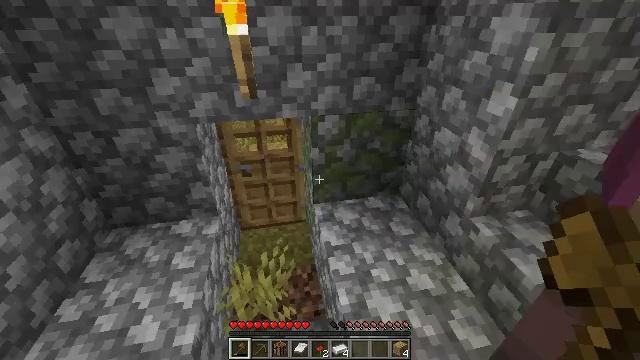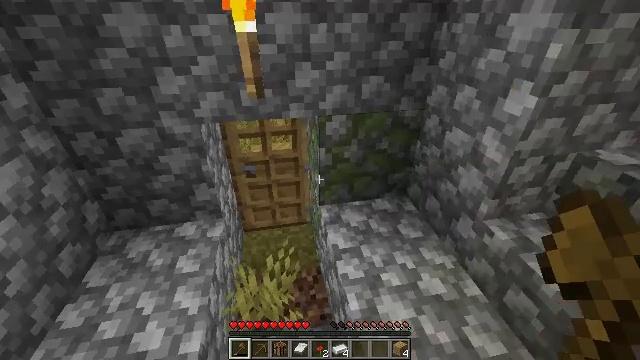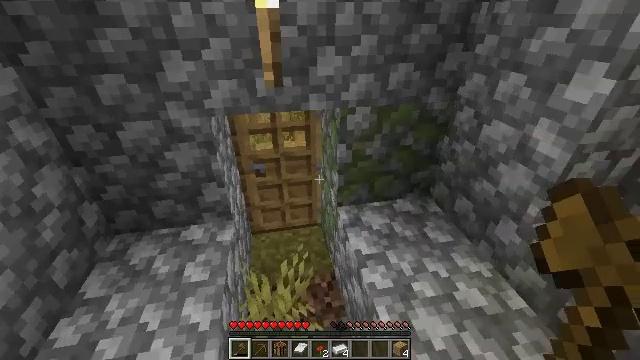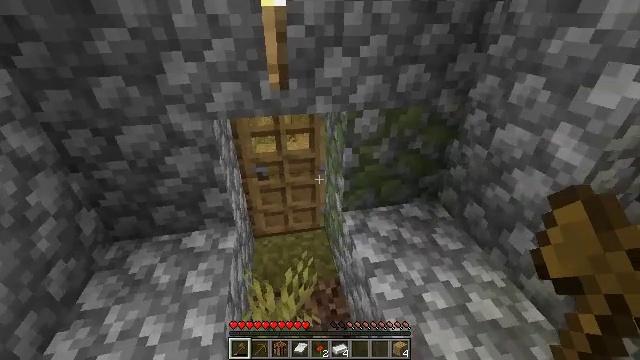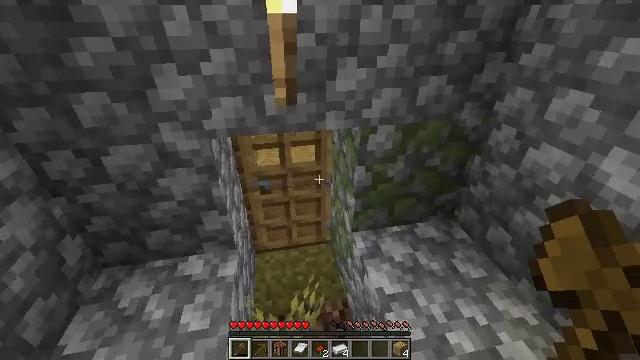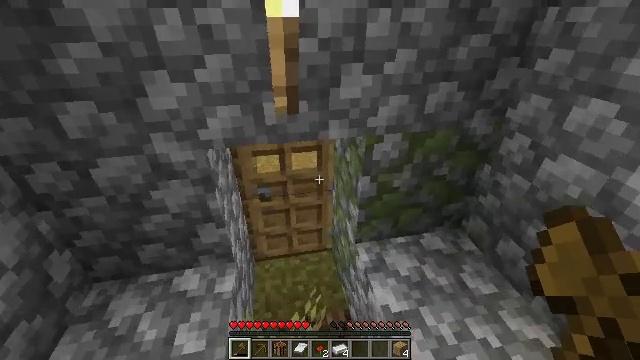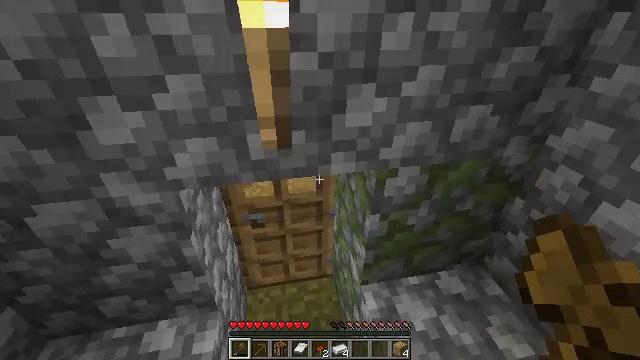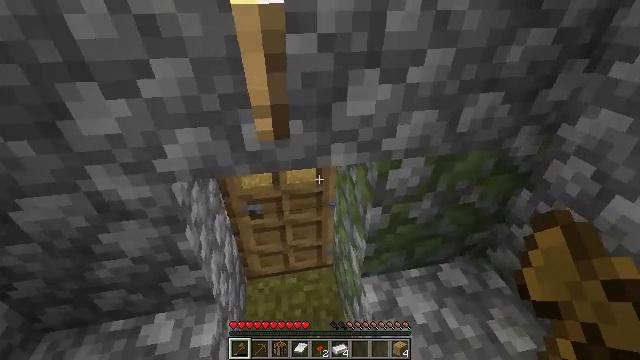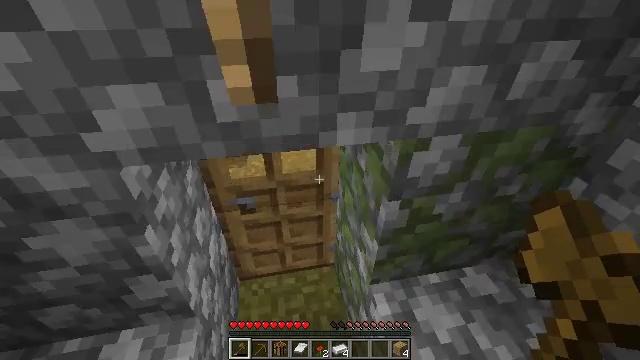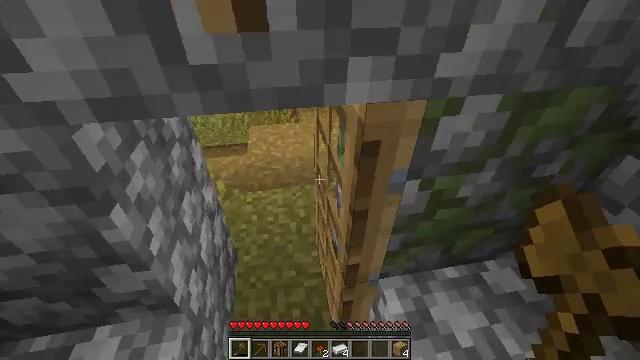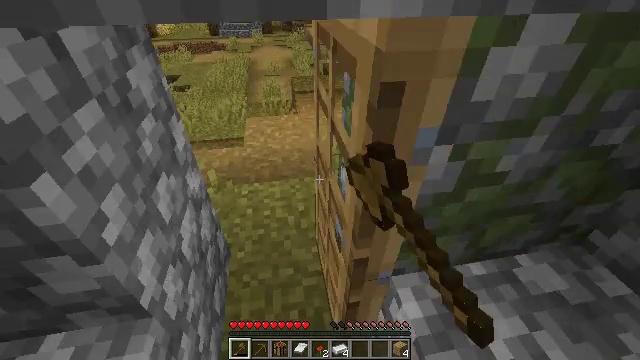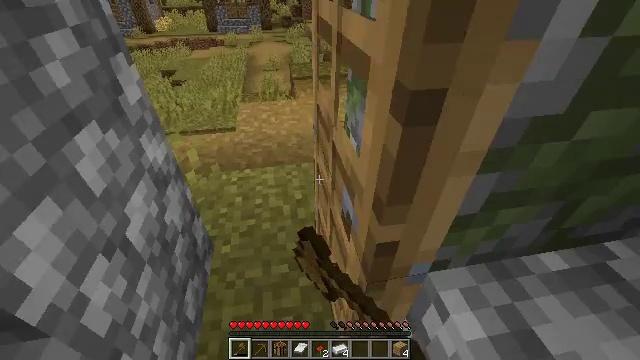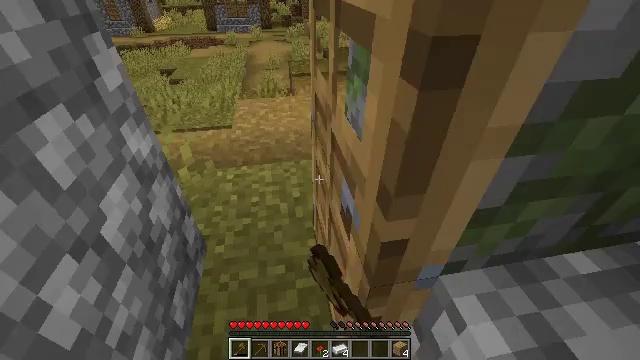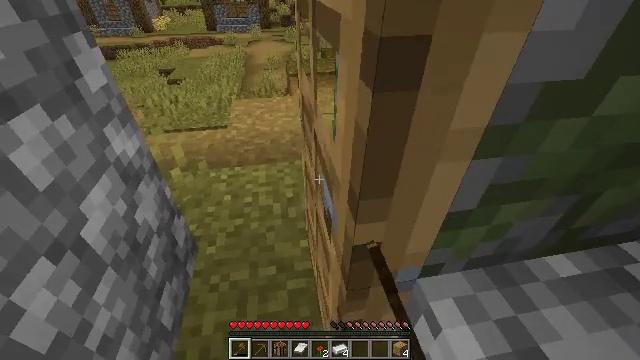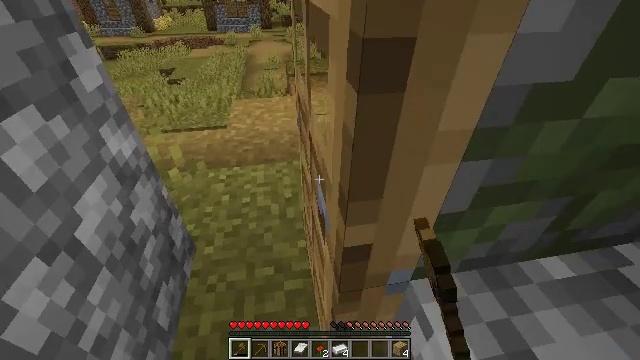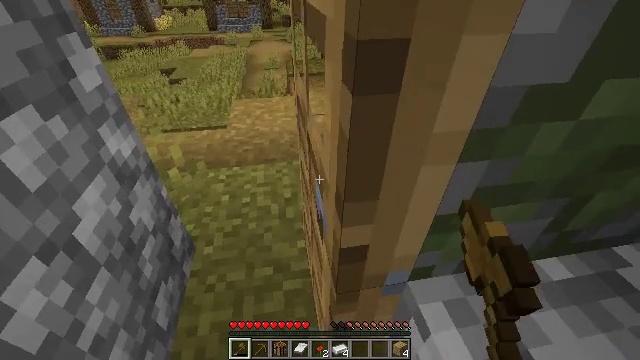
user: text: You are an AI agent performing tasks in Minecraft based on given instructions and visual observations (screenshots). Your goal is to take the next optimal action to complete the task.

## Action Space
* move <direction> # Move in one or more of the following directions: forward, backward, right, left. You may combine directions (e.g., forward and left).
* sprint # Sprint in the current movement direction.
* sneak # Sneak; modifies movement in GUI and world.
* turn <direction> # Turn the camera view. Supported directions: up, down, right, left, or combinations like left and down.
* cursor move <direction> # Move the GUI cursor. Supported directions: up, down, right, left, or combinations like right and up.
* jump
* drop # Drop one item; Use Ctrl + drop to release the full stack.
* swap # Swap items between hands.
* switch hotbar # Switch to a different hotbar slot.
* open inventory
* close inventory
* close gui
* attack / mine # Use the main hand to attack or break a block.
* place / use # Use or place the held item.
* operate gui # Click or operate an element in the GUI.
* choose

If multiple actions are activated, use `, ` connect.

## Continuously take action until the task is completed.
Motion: motion action
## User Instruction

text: Open the crafting table to craft bread with wheat.
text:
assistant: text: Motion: move forward and move left
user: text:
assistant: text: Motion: move forward
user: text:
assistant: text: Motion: move forward
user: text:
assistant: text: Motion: move forward
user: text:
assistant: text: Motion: move forward
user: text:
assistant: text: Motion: move forward
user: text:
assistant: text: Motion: move forward, turn down
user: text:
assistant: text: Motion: move forward, turn down
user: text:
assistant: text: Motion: move forward, turn down, use / place
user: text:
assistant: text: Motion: move forward, use / place
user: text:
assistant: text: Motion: move forward, use / place
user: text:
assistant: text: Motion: move forward
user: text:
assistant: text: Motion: move forward
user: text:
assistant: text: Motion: move forward
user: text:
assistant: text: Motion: move forward
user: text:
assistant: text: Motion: move forward, turn left
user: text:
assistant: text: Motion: move forward, turn left and up
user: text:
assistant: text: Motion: move forward, turn left and up
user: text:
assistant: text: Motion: move forward, turn left and up
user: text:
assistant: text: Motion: move forward
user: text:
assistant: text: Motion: move forward
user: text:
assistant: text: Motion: move forward
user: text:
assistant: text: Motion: move forward
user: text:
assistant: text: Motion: move forward
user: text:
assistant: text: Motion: move forward and move left
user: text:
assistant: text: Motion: move forward and move left
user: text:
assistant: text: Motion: move forward and move left, turn down
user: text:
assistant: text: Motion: move forward
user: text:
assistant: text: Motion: move forward
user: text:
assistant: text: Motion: move forward, turn left and down